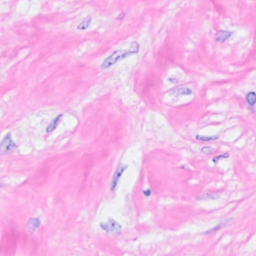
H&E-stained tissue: Breast